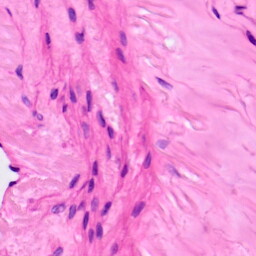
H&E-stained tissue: Lung